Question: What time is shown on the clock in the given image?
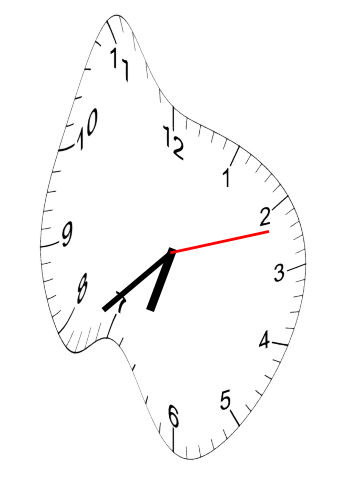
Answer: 06:38:12